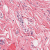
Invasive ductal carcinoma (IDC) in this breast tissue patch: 0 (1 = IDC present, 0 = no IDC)